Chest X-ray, PA view. Patient: 22 years old, sex M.
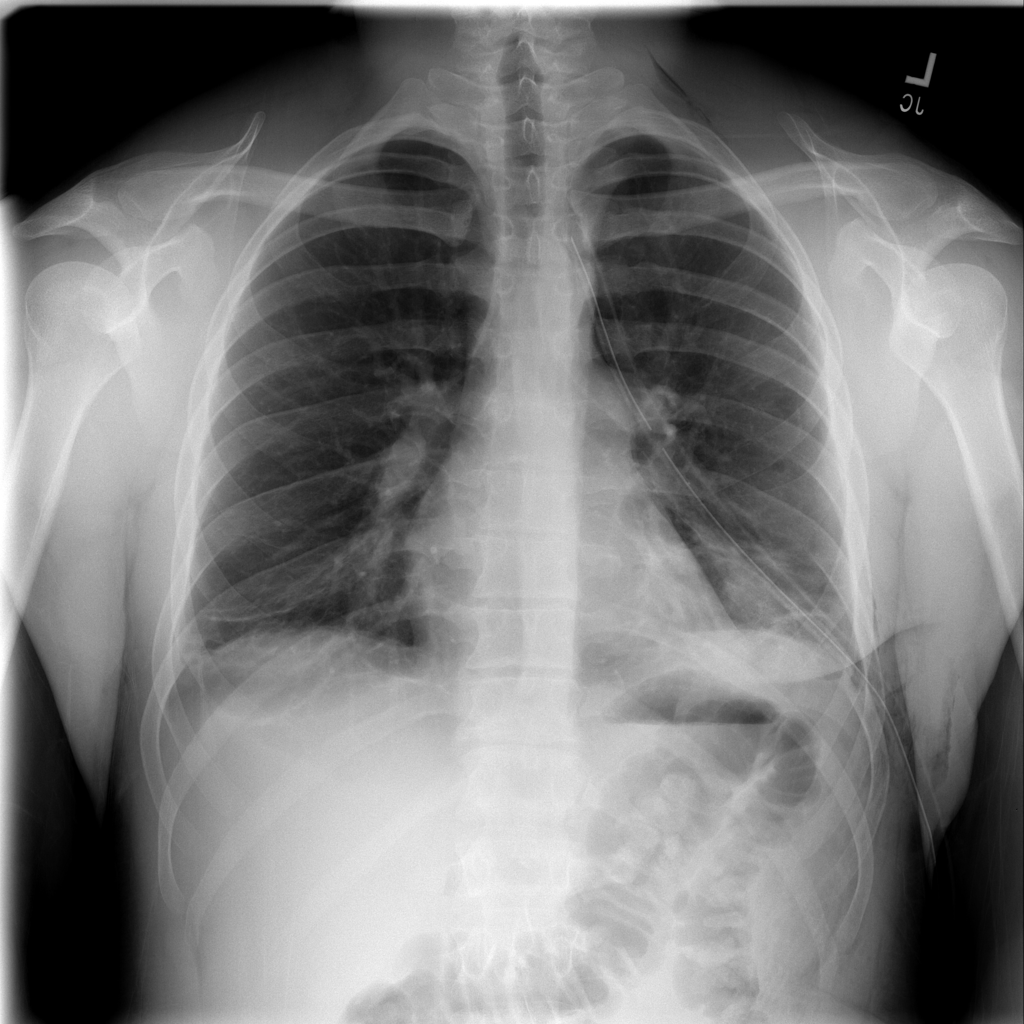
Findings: Atelectasis